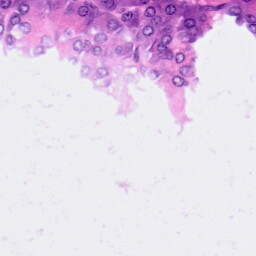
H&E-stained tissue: Pancreatic